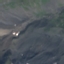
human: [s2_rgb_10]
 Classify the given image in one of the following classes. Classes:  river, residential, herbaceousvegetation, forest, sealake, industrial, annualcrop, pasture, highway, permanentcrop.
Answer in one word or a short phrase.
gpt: HerbaceousVegetation